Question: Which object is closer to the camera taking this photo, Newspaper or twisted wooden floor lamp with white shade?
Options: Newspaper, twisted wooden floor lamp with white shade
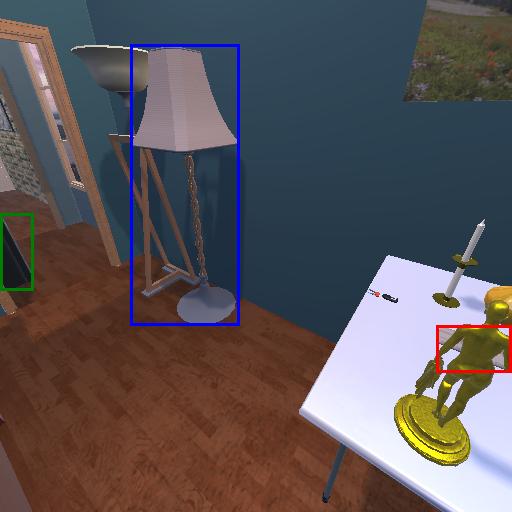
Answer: Newspaper